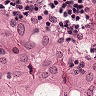
Metastatic tissue present: yes